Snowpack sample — Buffalo Mountain, Silverthorne, Colorado, USA (1/25/25, 10:11 AM MST)
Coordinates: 39.6222, -106.1139
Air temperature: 22 °F
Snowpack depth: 110 cm
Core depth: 10 cm
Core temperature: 46.4 °F
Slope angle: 12°, slope face: 102°
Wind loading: high
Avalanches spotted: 0
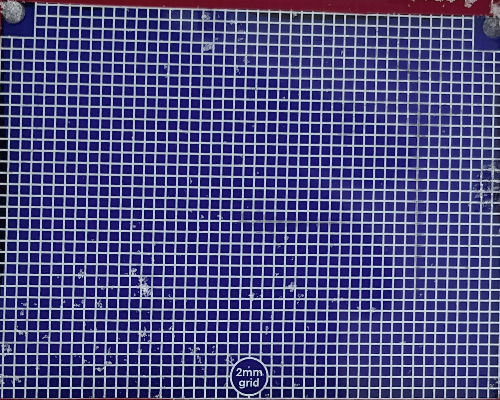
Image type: profile
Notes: No avalanches nearby, collected on the outskirts of a fire break 15 meters from the treeline, on way to Buffalo and Red Mountain